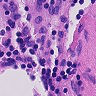
Metastatic tissue present: no